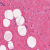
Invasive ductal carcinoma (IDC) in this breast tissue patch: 0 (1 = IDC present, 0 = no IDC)